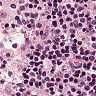
Metastatic tissue present: no